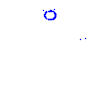
Particle: kaon